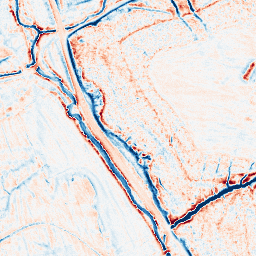
Category: edge_preserving
Decomposition family: anisotropic_diffusion
Decomposition parameters: iterations: 20
kappa: 50
gamma: 0.15
Upsampling method: quintic
Upsampling parameters: scale: 8
Upsampling scale: 8